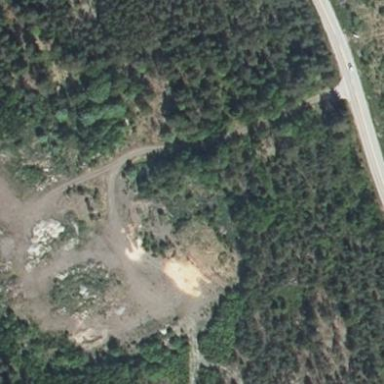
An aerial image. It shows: Quarry area rich in gravel resources.